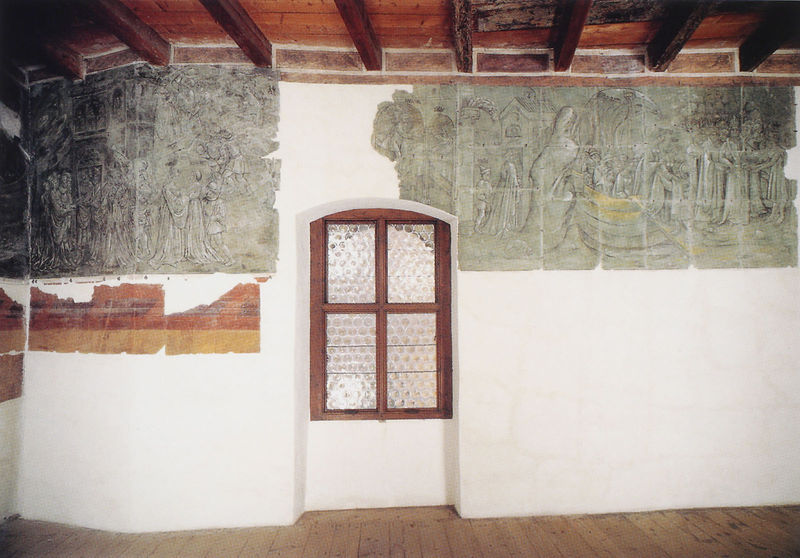
Titel: Schloss Runkelstein, Tristan-Zimmer
Standort: (AUT Tirol), Bozen (EU - AUT - Tirol)
Schlagwörter: mann, weiß, frauen, gelb, braun, fenster, frau, glas, grau, hell, holz, raum, tür, zimmer, rot, malerei, wand, rahmen, stein, kirche, decke, gotik, kinder, farbig, parkett, mauer, dielen, tapete, holzboden, wandmalerei, balken, bretter, holzrahmen, gang, nische, holzdecke, dielenboden, wandbilder, glasfenster, mittelalter, fresken, fresko, museum, bemalung, butzenscheiben, szenen, fresco, dachbalken, wanddekoration, fragmente, wandbemalung, restauration, restaurierung, malereien, fauen, restauriert, frau mann, paneelen, 1300